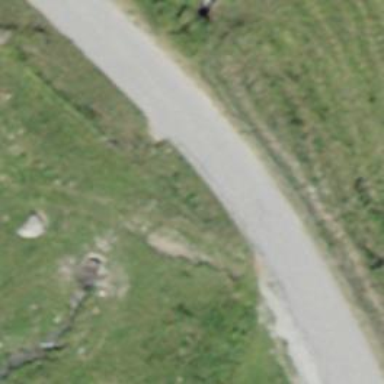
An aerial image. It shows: Unclassified road.